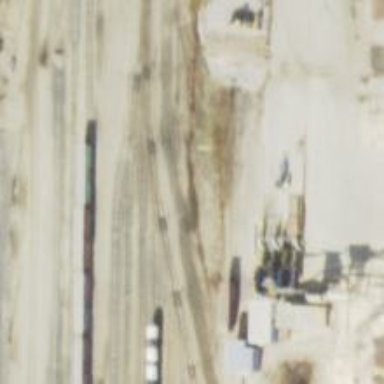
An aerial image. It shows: Railway yard used for servicing trains.